【题型】填空题　【知识点】解析几何　【难度】easy
如图，以坐标原点$O$为圆心，2为半径作圆，直线$y=-x+b$与$\odot O$相交，则$b$的取值范围是\underline{\quad\quad}．

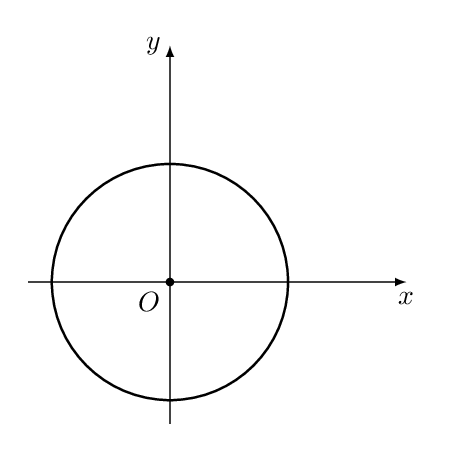
【解答】
【答案】$-2\sqrt{2} < b < 2\sqrt{2}$

【分析】

【详解】解: 如图，直线$y=-x+b$与$x$轴交于点$A$，与$y$轴交于点$B$，

当$x=0$时，$y=b$，

$\therefore B(0,b)$；

当$y=0$时，$-x+b=0$，

解得$x=b$

$\therefore A(b,0)$；

$\therefore OA=OB=b$，

$\therefore \triangle OAB$为等腰直角三角形，

当直线$y=-x+b$与$\odot O$相切时，切点为点$C$，

$\therefore OC \perp AB$，

$\therefore OC=2$，

由勾股定理得$OB=\sqrt{BC^2+OC^2}=2\sqrt{2}$，

$\therefore b=2\sqrt{2}$，

同理，当直线经过二、三、四象限时，$b=-2\sqrt{2}$

$\therefore b$的取值范围是$-2\sqrt{2} < b < 2\sqrt{2}$，

故答案为: $-2\sqrt{2} < b < 2\sqrt{2}$．
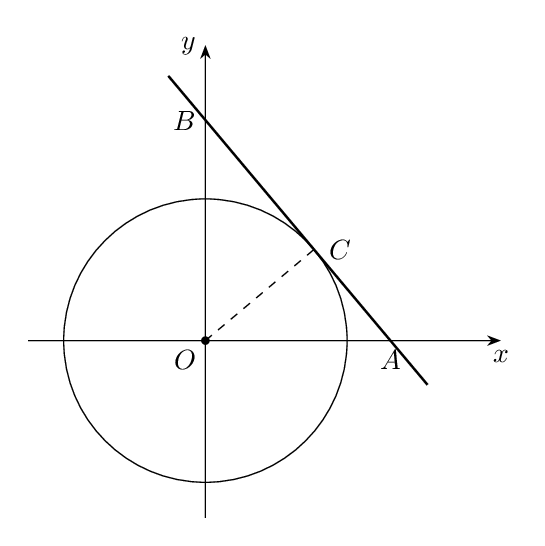